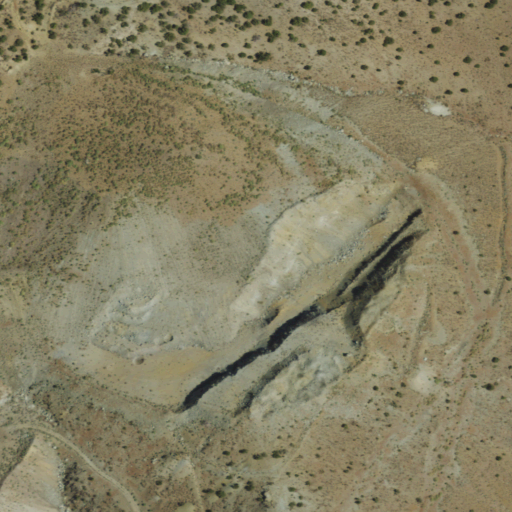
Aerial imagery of mountain in Nevada named Green Hill containing shrub and grassland